Field crop: maize
Growth stage: 2
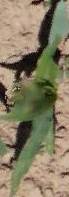
Species: maize